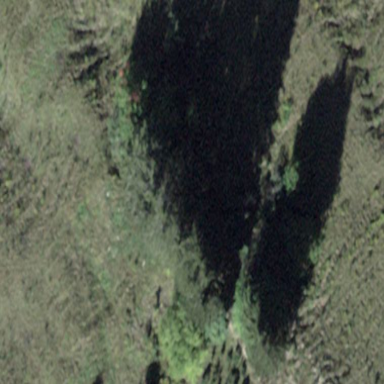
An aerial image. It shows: Forest area.